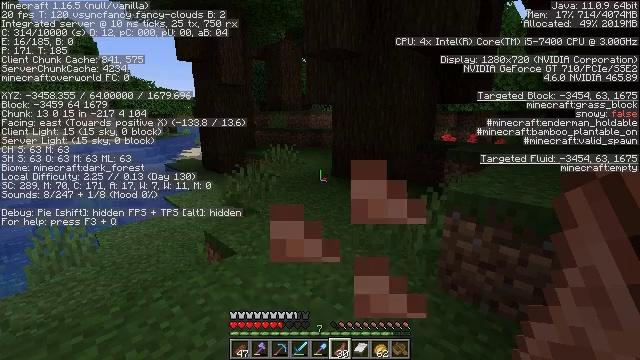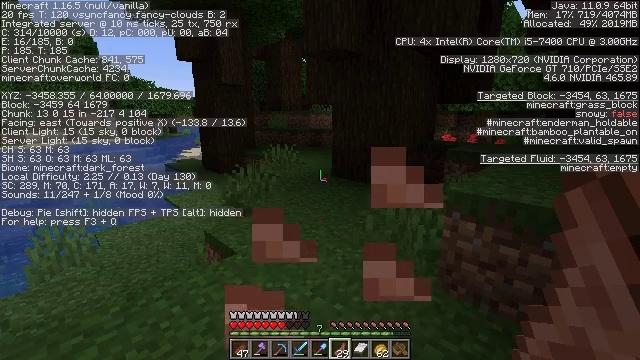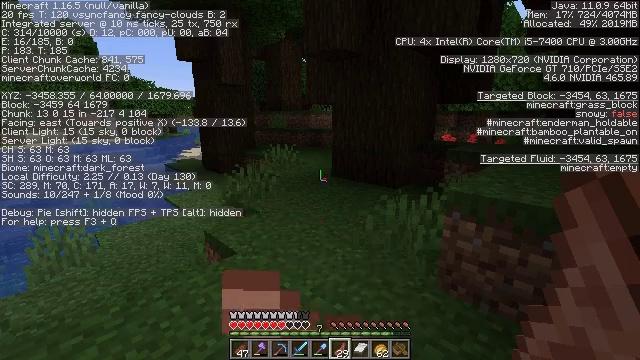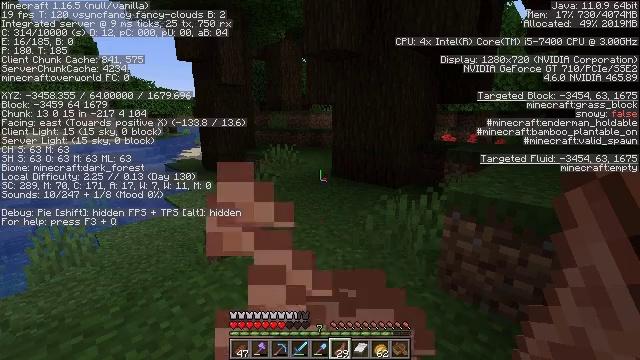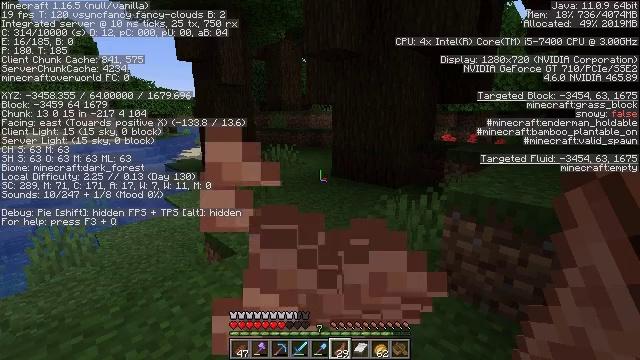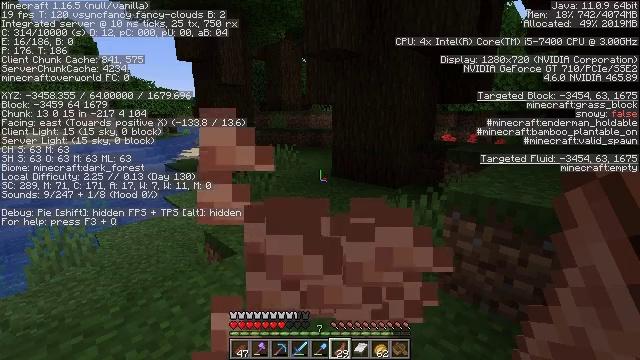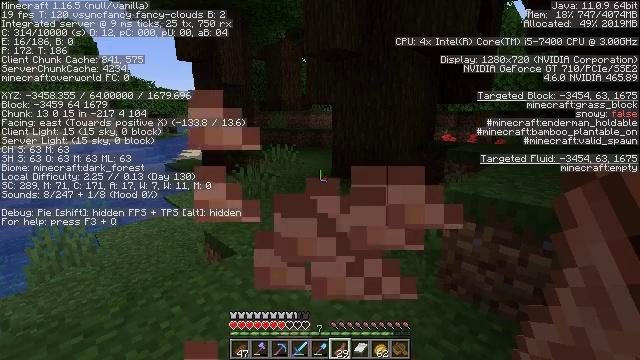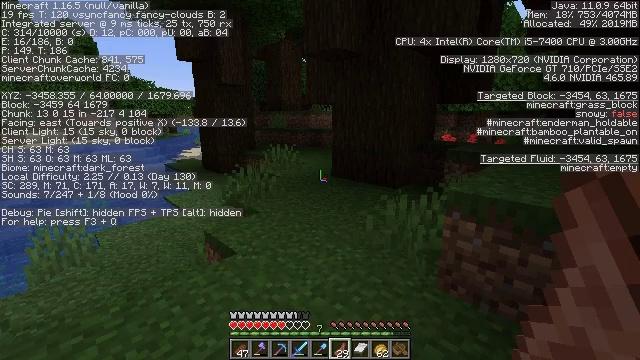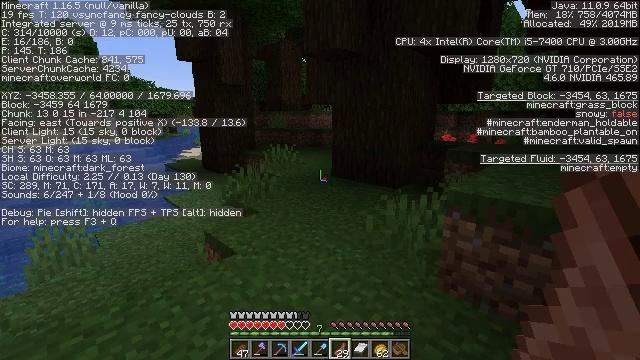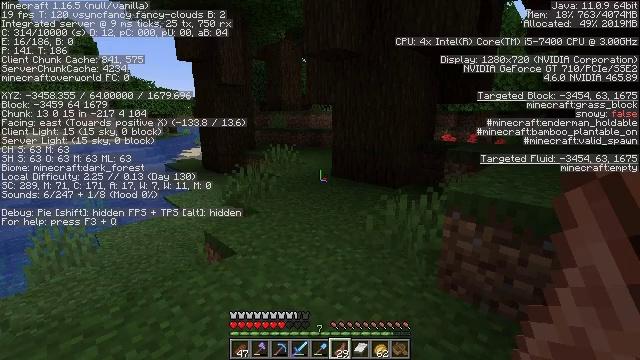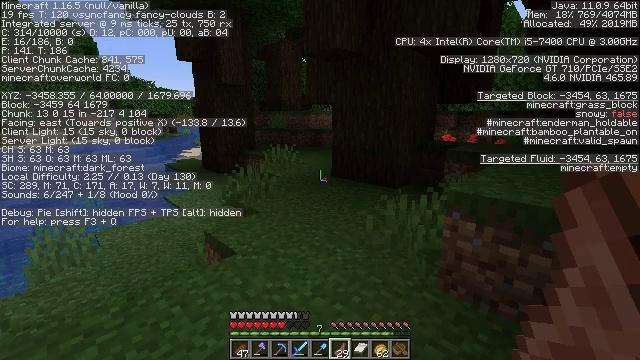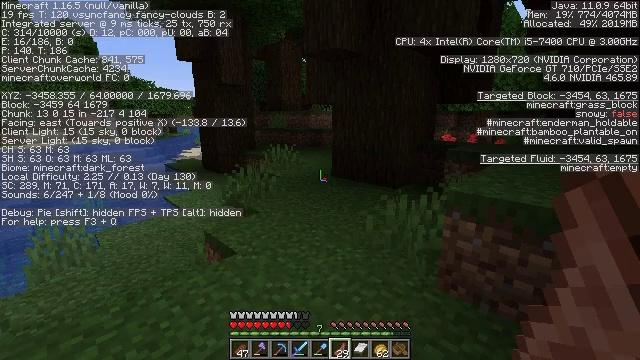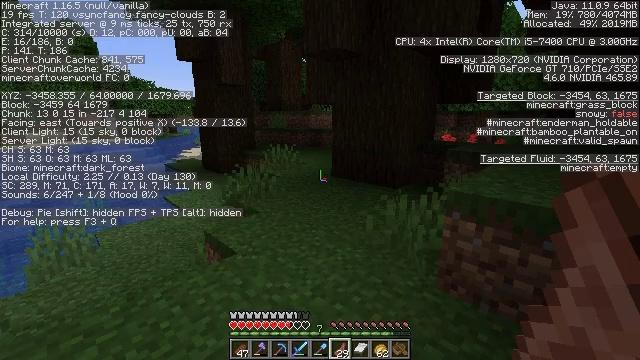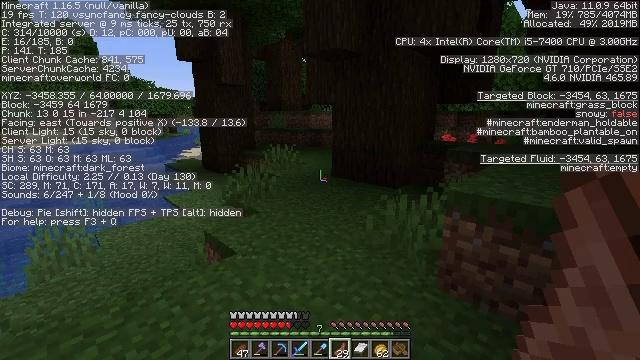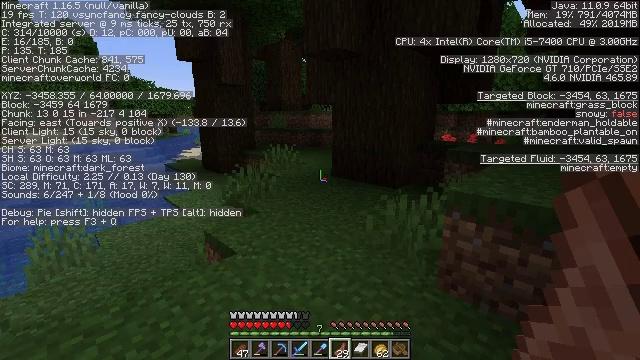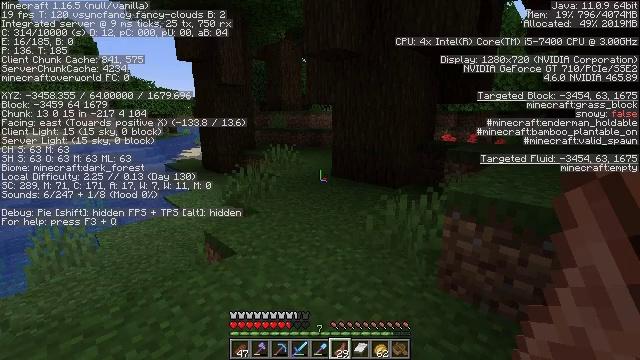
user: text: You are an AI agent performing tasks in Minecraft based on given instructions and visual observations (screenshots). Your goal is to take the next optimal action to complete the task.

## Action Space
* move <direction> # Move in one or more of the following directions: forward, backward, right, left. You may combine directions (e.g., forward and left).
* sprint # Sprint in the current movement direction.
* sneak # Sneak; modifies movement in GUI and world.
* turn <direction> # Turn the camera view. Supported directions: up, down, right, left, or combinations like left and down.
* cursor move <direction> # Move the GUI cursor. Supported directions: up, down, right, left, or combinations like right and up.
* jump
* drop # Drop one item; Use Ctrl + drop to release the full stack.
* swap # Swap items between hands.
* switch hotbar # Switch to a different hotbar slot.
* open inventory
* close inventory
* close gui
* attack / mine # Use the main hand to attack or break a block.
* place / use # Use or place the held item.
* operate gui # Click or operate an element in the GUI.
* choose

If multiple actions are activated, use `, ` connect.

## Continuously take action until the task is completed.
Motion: motion action
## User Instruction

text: Hunt a sheep.
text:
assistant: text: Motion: use / place
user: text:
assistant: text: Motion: use / place
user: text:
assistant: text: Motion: use / place
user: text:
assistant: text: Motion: use / place
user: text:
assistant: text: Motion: use / place
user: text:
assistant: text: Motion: use / place
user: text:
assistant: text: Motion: use / place
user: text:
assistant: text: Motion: use / place
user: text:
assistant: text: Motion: use / place
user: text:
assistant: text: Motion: use / place
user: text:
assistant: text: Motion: use / place
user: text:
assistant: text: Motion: use / place
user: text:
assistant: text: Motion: use / place
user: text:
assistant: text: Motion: use / place
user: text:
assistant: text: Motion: use / place
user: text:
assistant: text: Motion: use / place
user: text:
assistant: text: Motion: use / place
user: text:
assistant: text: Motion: move forward, use / place
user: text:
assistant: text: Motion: move forward
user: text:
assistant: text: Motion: move forward
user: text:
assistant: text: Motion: move forward
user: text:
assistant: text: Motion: move forward
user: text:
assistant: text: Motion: move forward
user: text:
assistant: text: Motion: move forward
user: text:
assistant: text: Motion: move forward, sprint
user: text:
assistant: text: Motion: move forward, sprint
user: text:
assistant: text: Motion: move forward, sprint
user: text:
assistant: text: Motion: move forward, sprint
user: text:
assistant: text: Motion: move forward, sprint
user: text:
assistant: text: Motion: move forward